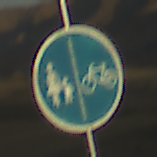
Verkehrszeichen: GetrennterRadUndGehwegRadwegRechts
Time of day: SunriseSunset
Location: Outdoor (Nature)
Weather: PartlyCloudy
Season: NotSpecified
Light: Natural